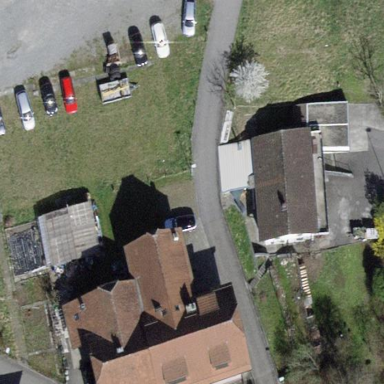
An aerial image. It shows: Building with tiled roof.